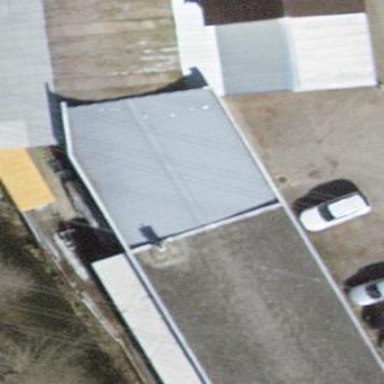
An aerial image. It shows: Industrial building.